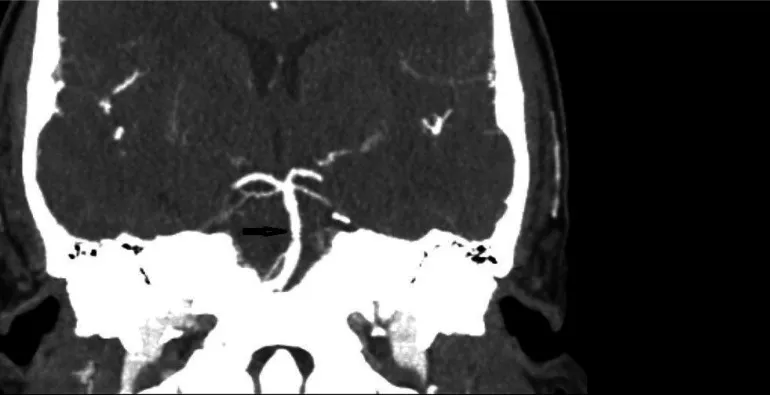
CTA coronal section showing midbasilar stenosis due to dissection.
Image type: radiology (ct)